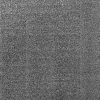
Atmospheric dust classification: dusty